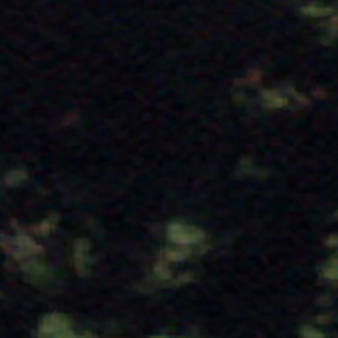
Label: other